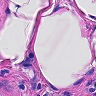
Metastatic tissue present: no